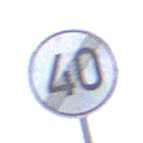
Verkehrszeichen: EndeGeschwindigkeit40
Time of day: MorningAfternoon
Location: Outdoor (Suburban)
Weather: Overcast
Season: NotSpecified
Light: Natural